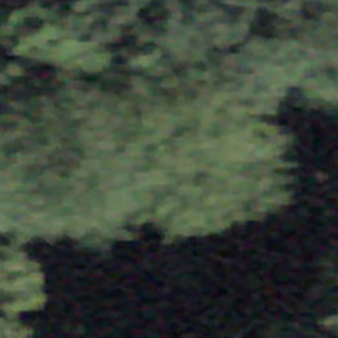
Label: other